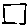
Label: square